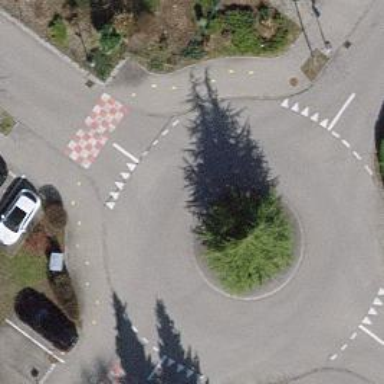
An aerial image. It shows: Mini roundabout on the road.